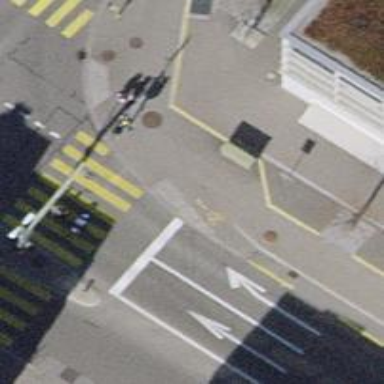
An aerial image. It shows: Road crossing with traffic signals.